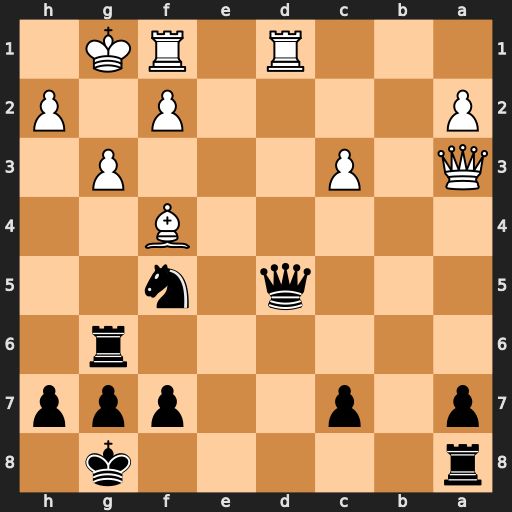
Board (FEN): r5k1/p1p2ppp/6r1/3q1n2/5B2/Q1P3P1/P4P1P/3R1RK1
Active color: b
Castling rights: -
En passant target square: -
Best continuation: Qf3 Qa5 Qxf4